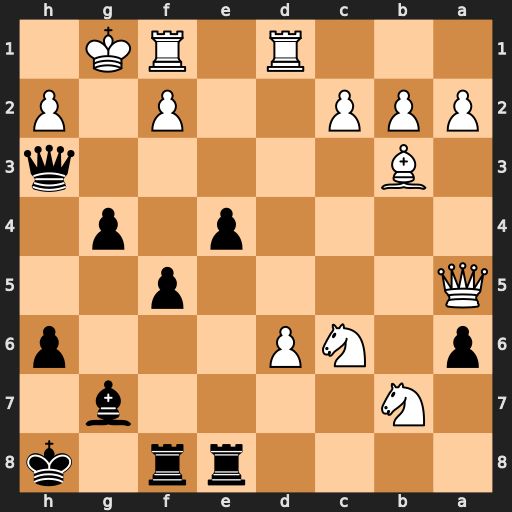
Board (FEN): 4rr1k/1N4b1/p1NP3p/Q4p2/4p1p1/1B5q/PPP2P1P/3R1RK1
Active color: b
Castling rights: -
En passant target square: -
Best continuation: f4 Qh5 Qxh5